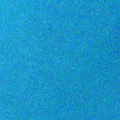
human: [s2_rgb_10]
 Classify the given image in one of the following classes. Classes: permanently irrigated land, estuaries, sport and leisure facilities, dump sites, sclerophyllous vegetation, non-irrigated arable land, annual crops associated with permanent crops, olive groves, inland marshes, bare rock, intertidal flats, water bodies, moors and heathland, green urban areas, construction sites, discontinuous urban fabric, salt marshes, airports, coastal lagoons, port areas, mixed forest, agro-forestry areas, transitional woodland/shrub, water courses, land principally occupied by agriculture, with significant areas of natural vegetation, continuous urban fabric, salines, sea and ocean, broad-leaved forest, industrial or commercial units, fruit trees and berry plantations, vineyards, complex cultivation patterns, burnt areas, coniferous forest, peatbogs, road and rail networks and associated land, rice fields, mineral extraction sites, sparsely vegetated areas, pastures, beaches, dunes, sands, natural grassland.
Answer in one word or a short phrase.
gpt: sea and ocean